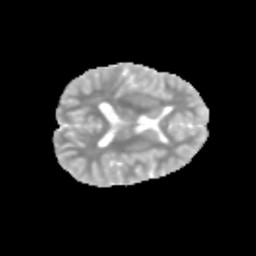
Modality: MD
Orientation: axial
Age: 12
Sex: female
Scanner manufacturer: siemens
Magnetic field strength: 3 T
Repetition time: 3.8 s
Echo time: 0.07 s